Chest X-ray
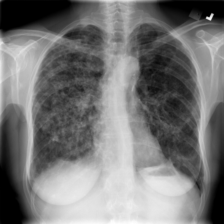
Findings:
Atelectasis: negative
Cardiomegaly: negative
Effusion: negative
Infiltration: negative
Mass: negative
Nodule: negative
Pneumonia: negative
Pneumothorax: negative
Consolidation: negative
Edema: negative
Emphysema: negative
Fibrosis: negative
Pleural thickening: negative
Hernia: negative